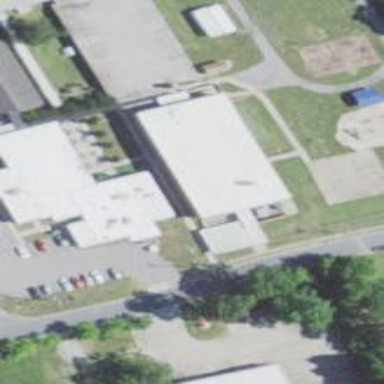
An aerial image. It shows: School building.